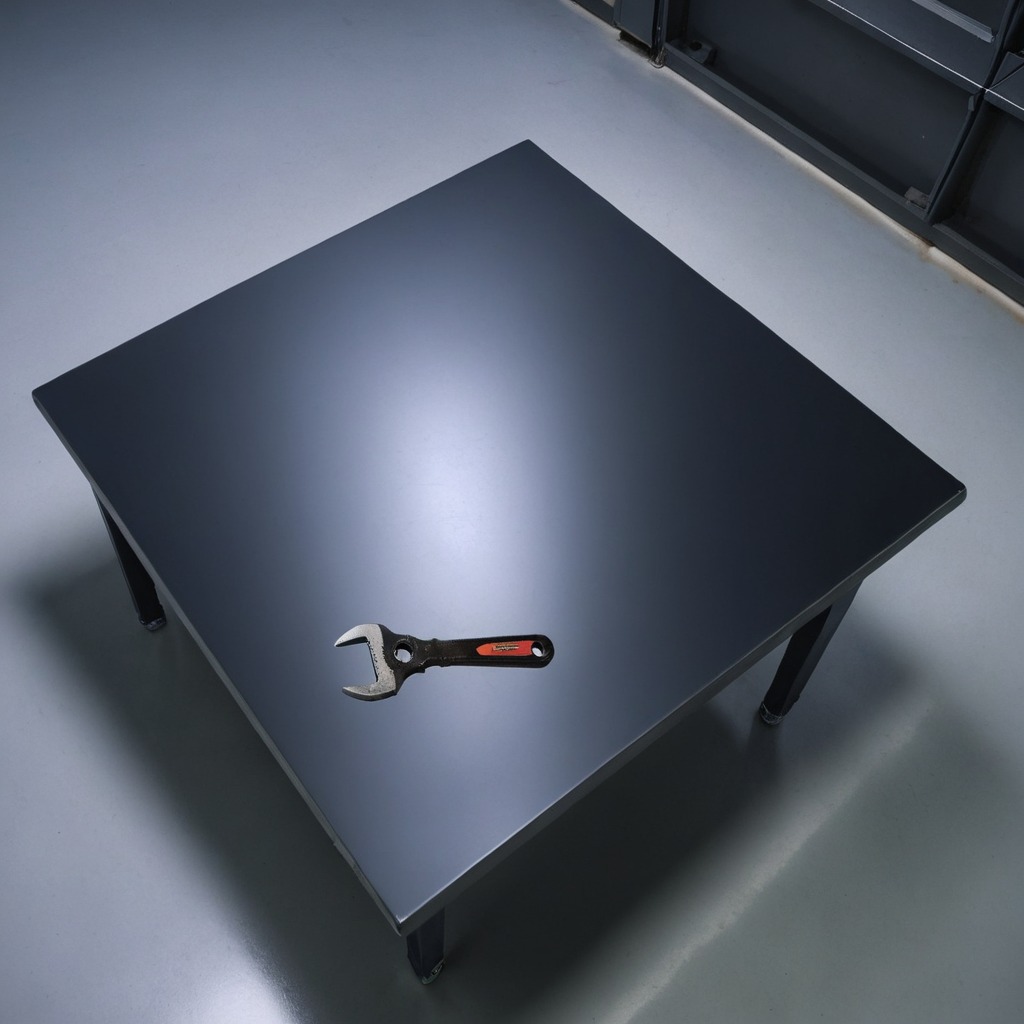
An wrench is lying on a clean empty table in a basement in the evening soft directional lighting on the tabletop realistic grain studio-quality clarity centered framing